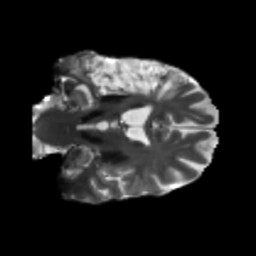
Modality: T2w
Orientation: coronal
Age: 56
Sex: male
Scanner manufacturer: siemens
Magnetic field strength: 3 T
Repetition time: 5.47 s
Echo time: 0.0854 s